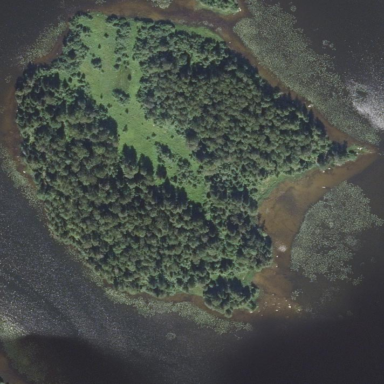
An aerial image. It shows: Island covered with woodland.